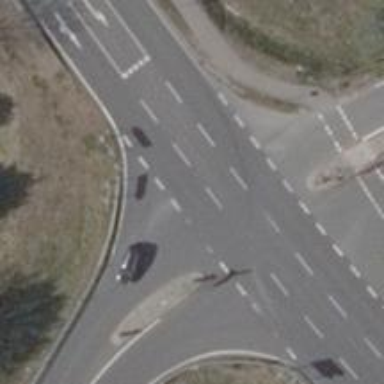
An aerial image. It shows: Primary highway with asphalt surface allowing vehicles to go straight ahead.